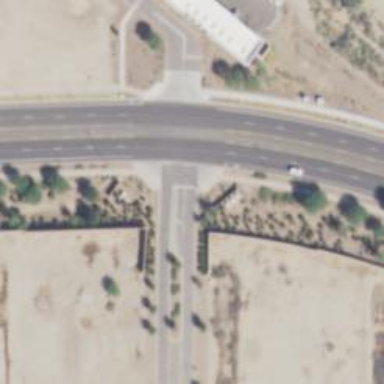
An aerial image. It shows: Unmarked crossing on the road.